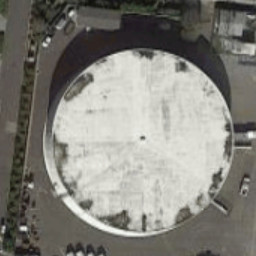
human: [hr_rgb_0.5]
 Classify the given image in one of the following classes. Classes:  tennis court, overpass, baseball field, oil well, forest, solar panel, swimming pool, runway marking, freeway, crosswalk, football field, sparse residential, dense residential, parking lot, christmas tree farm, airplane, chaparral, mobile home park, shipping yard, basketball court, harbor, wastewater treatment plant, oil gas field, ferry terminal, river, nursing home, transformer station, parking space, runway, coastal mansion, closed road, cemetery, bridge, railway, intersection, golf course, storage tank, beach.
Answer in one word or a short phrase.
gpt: storage tank